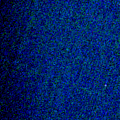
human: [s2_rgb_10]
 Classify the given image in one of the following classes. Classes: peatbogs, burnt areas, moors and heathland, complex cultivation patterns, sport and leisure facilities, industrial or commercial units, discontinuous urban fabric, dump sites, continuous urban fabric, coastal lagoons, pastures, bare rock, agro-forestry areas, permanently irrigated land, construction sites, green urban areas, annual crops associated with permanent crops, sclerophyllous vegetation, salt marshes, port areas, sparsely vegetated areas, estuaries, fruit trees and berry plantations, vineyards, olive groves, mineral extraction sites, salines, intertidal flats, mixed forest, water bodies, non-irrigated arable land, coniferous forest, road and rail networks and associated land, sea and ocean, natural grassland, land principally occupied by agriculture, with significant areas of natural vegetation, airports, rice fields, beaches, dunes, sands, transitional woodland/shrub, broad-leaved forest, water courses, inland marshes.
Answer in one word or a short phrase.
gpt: water bodies